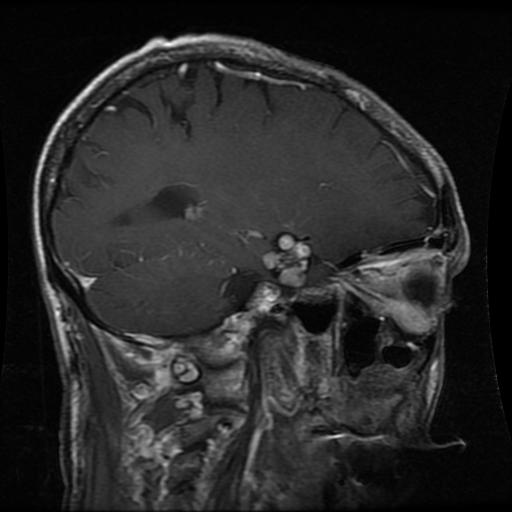
Label: glioma